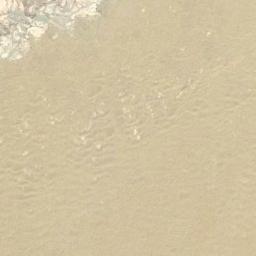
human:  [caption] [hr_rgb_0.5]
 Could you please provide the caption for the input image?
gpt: The desert has yellow sand and some sand ripples and a corner of the image has a white mountains .

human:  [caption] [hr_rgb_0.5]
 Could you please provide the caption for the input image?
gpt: There are deep ravines in this desert .

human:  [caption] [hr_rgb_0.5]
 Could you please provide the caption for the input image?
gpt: This is a yellow desert with wavy stripes beside the gray bare ground .

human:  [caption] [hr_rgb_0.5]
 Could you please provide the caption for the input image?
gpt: The desert is full of white sand .

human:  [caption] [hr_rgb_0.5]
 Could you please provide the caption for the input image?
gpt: A yellow desert covered with sand and some white rocks .